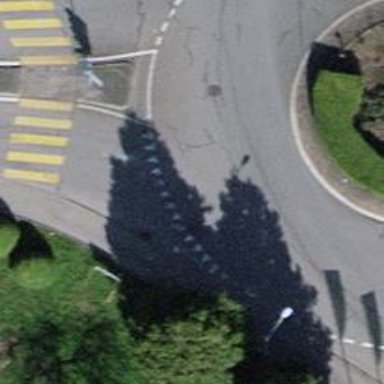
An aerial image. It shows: Road with "give way" sign.